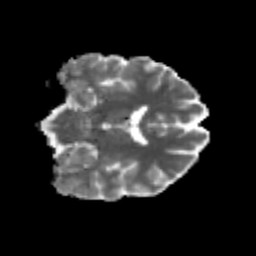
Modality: MD
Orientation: coronal
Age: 29
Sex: male
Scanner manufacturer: siemens
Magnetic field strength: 3 T
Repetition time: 3.5 s
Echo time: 0.125 s